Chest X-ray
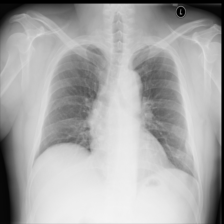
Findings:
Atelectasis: negative
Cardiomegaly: negative
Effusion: negative
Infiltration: negative
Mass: negative
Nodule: negative
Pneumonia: negative
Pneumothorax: negative
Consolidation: negative
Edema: negative
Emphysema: negative
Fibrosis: negative
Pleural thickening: negative
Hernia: negative